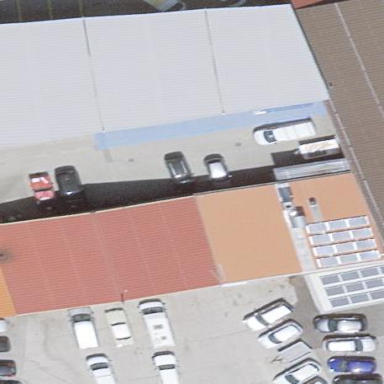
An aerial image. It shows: Industrial building.